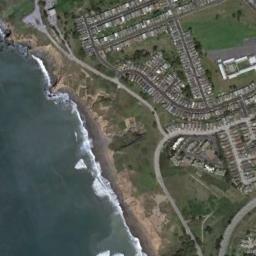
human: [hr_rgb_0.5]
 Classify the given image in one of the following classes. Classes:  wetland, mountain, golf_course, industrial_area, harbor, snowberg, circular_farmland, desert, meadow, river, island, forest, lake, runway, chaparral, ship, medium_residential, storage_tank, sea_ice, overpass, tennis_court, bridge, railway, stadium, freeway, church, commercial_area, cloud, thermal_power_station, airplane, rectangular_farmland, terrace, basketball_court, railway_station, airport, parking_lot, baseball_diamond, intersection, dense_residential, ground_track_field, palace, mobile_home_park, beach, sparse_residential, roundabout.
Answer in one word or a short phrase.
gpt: beach